Interaction volume radius: 10 \u00c5
Interaction volume height: 10 \u00c5
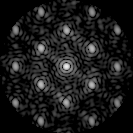
Disorder parameter: 0.282